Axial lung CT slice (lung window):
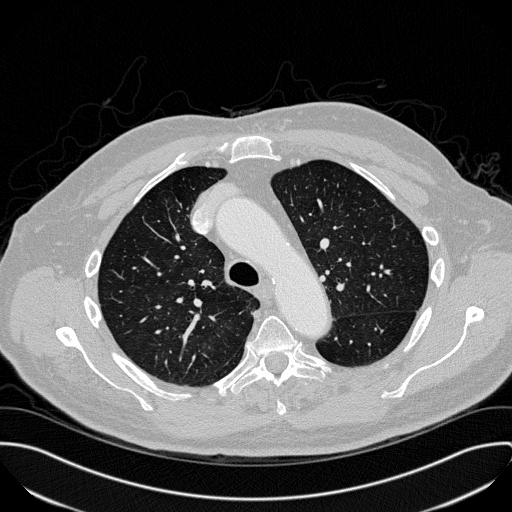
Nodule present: no